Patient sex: M
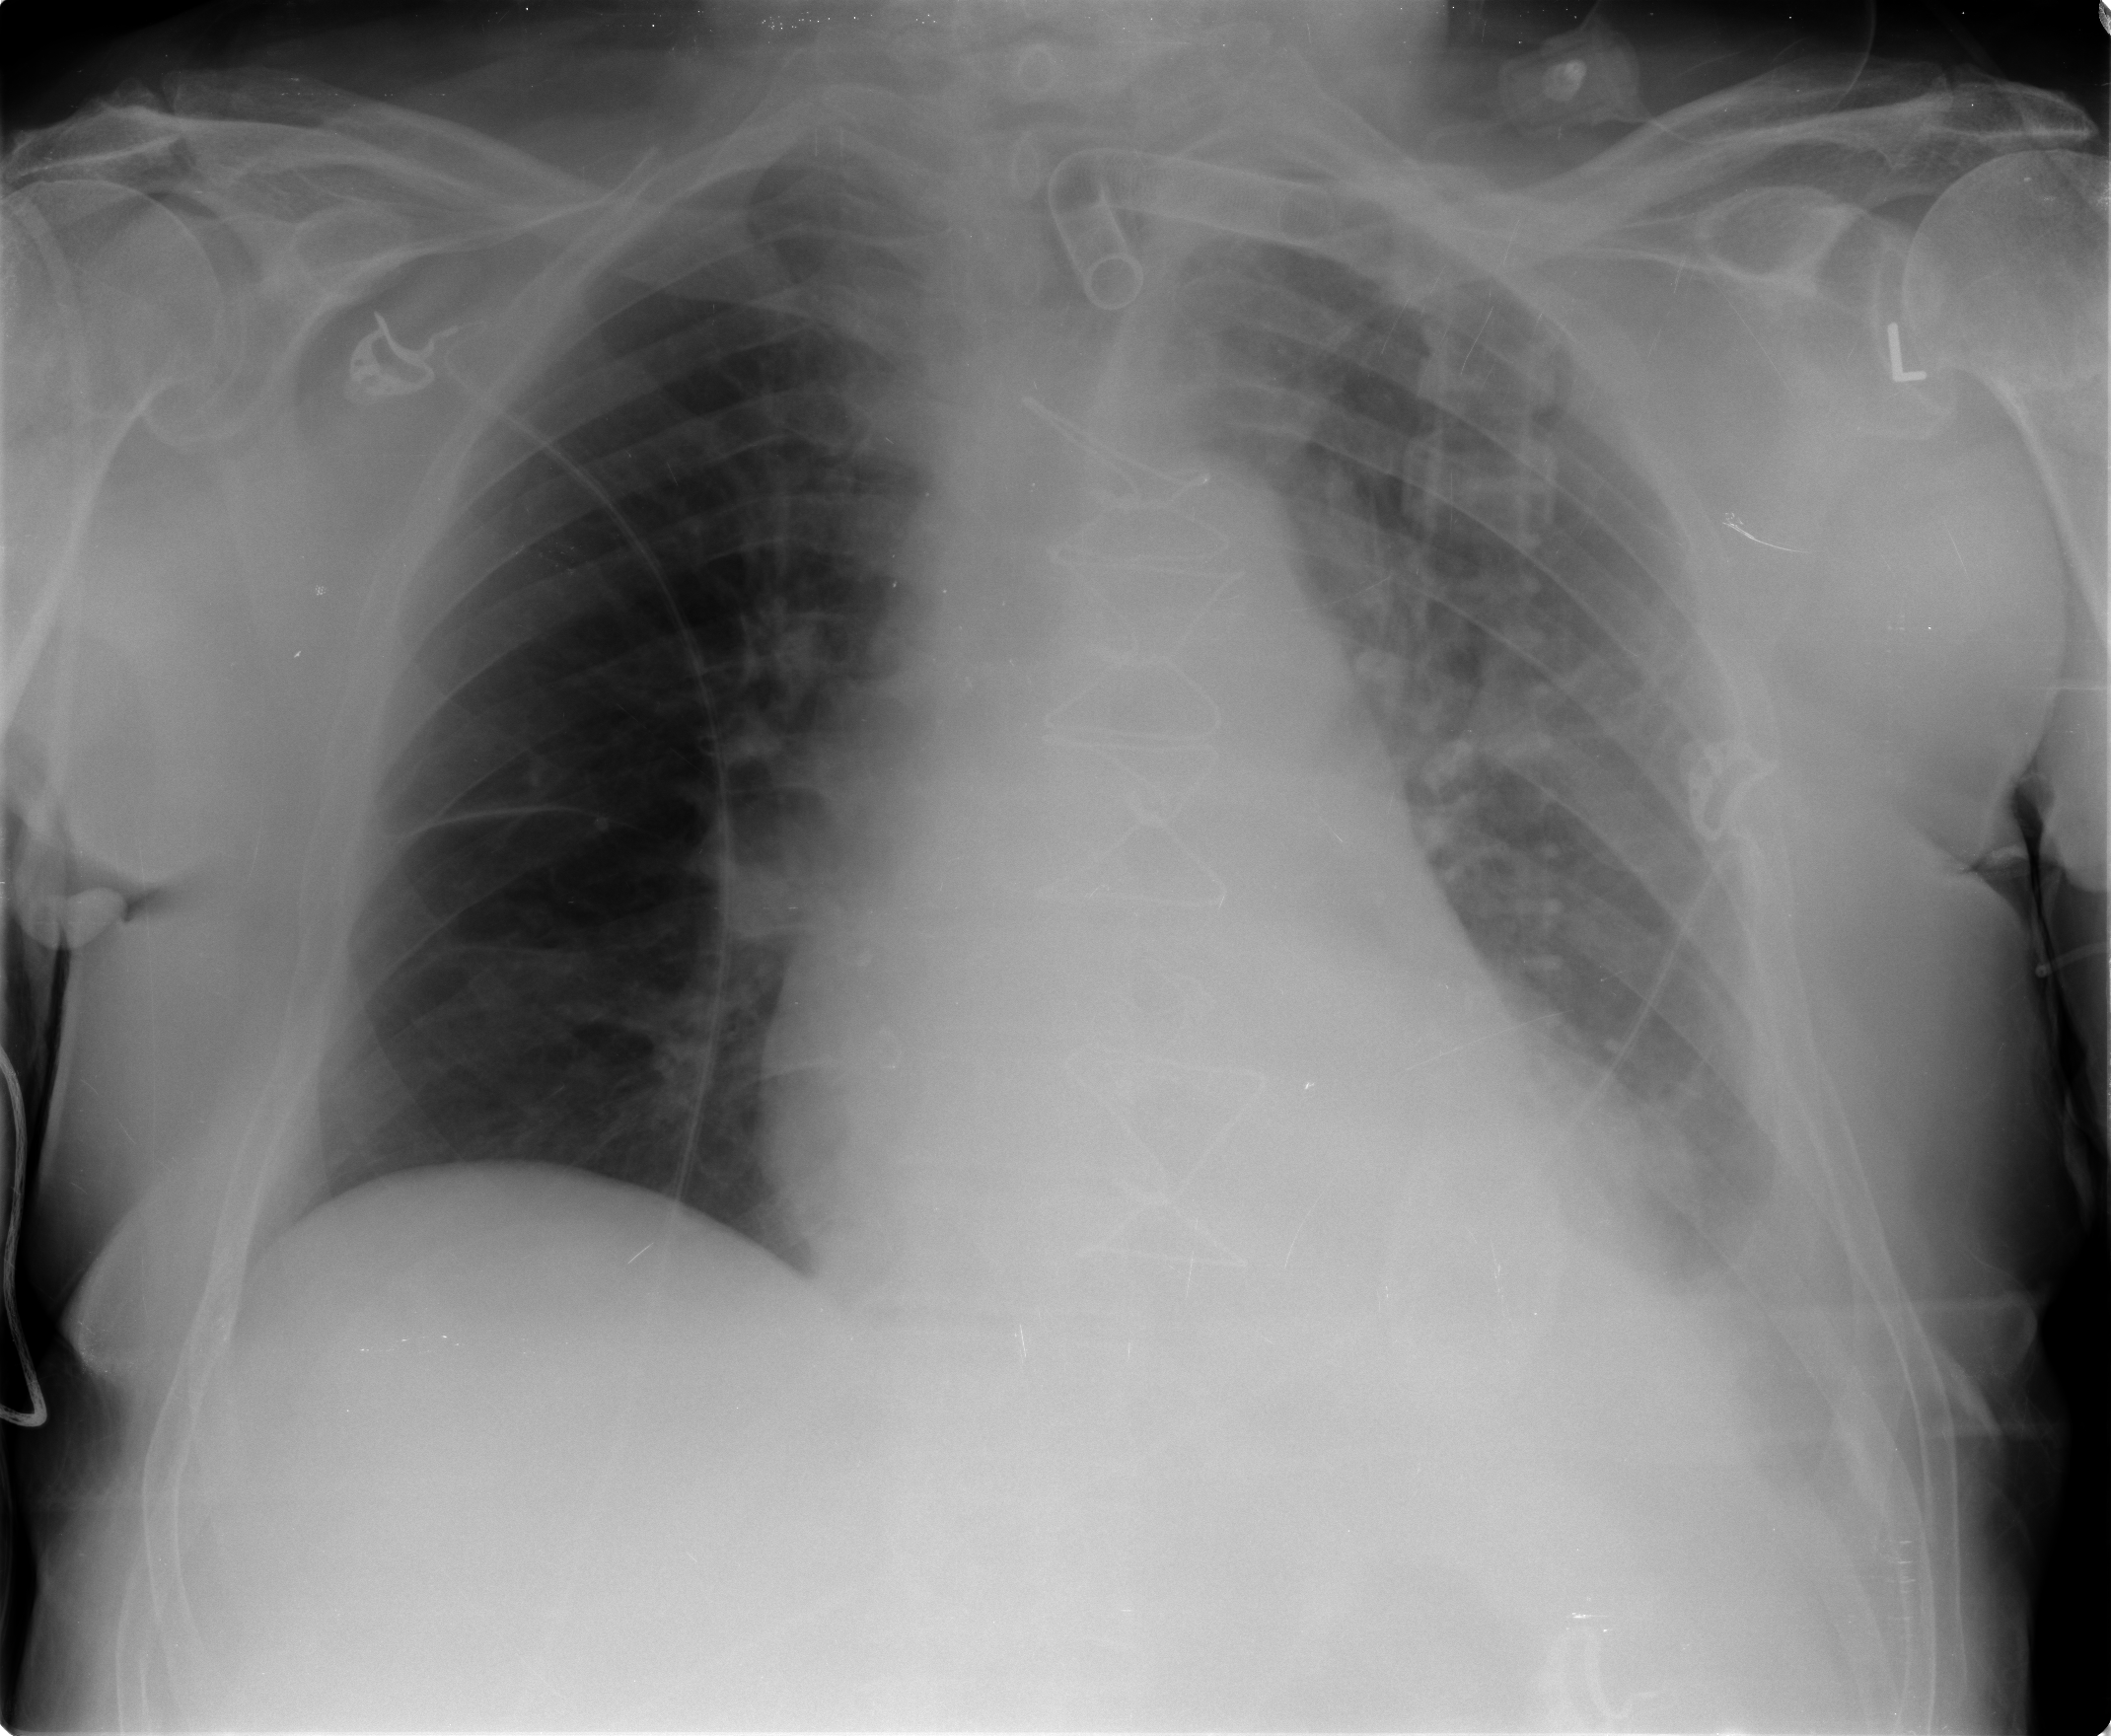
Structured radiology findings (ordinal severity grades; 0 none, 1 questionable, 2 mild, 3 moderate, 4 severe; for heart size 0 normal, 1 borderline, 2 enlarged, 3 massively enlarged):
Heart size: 2
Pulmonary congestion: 1
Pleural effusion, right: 0
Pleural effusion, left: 2
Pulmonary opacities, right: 0
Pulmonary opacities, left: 2
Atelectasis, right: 0
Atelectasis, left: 3